Question: In some browsers is showing a strange character in HTML
## .cshtml
'''
<h3>Cadastre seu curriculo e faca parte da equipe Let's Go.</h3>
'''
## Generated HTML

<URL>
## Metas
'''
<meta name="title" content="Let's Go Festas" />
<meta name="url" content="http://letsgofestas.com.br" />
<meta name="description" content="isto e um teste" />
<meta name="keywords" content="teste" />
<meta name="charset" content="ISO-8859-1" />
<meta name="autor" content="Bind Solution" />
<meta name="company" content="Let's Go Festas" />
<meta name="revisit-after" content="10" />
<meta name="viewport" content="width=device-width" />
<meta name="robots" content="index,follow" />
<meta name="googlebot" content="all" />
<meta name="classification" content="Internet" />
<meta name="publisher" content="Bind Solution" />
<meta name="copyright" content="Bind Solution" />
<meta http-equiv="Content-Type" content="text/html; charset=utf-8" />
'''
**NOTE: ** In chrome for example , this does not occur!
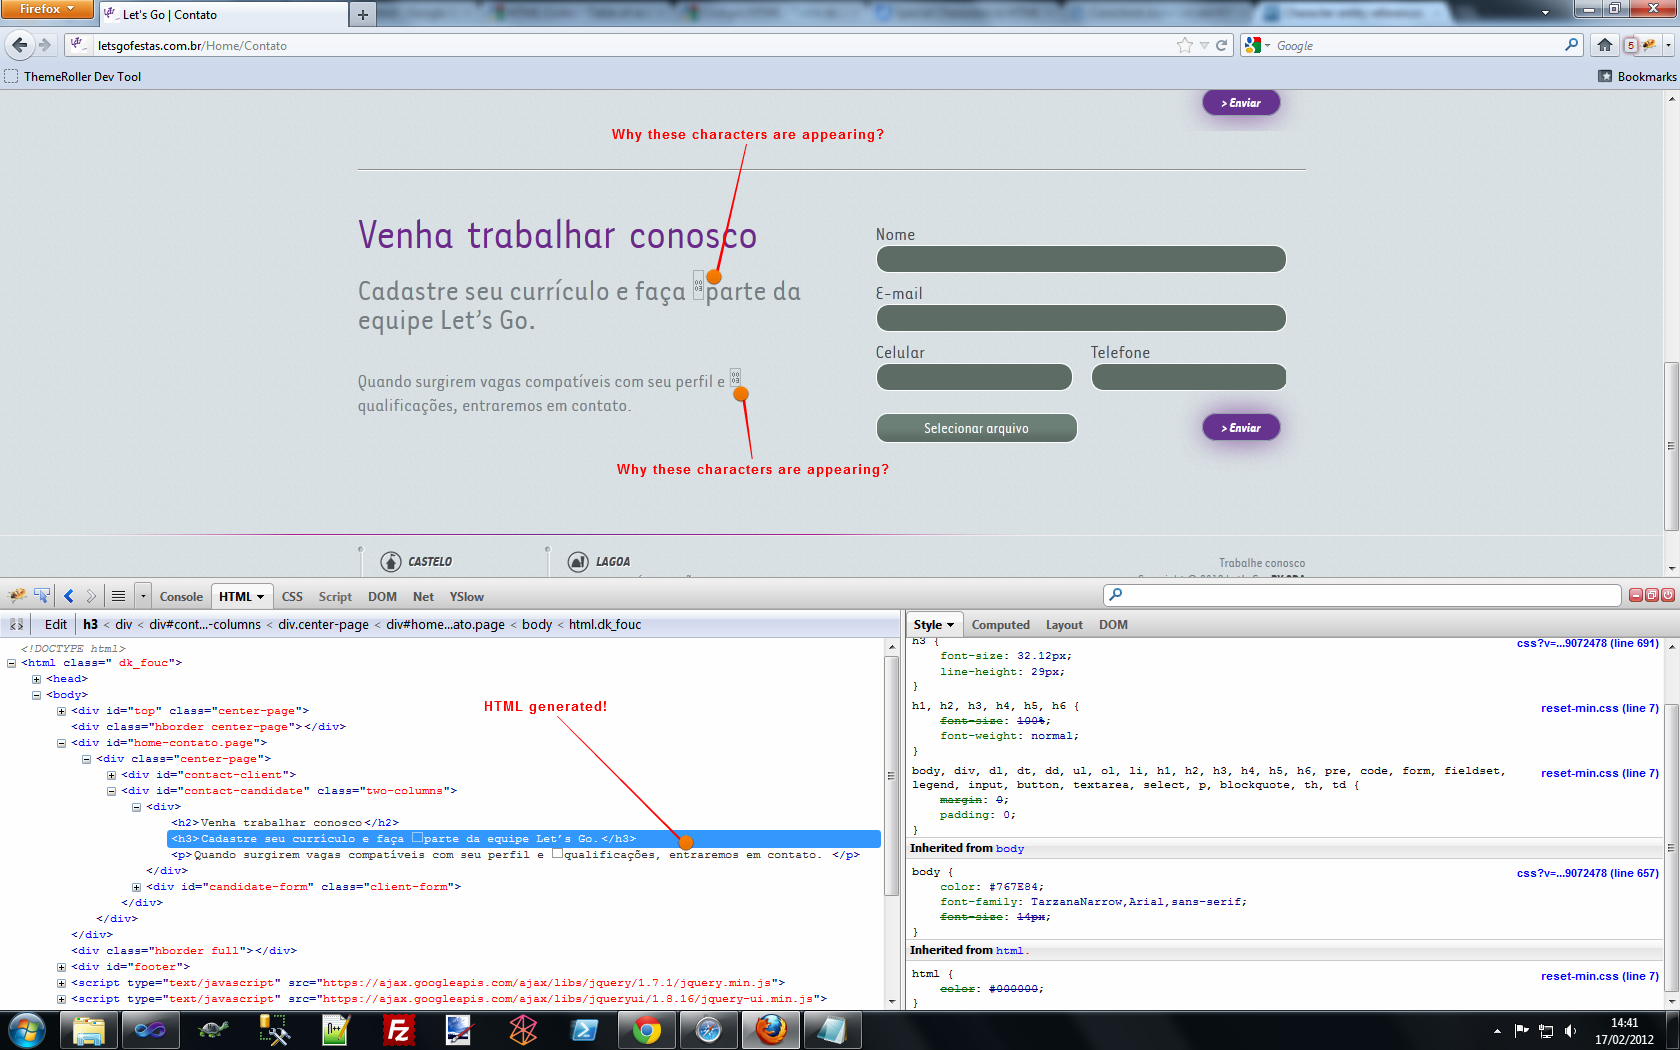
Answer: Those characters are utf-8 or more likely strays but your character encoding is iso-8859. You are showing both encodings in the head. Change it to utf-8 and/or remove those characters. I think those are strays, though.